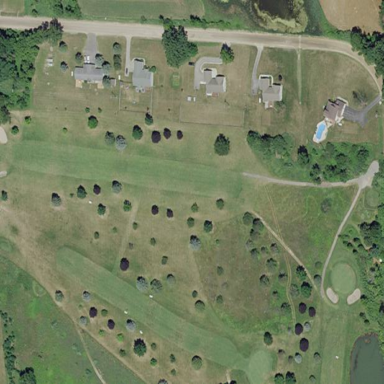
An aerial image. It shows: Golf rough area.